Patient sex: F
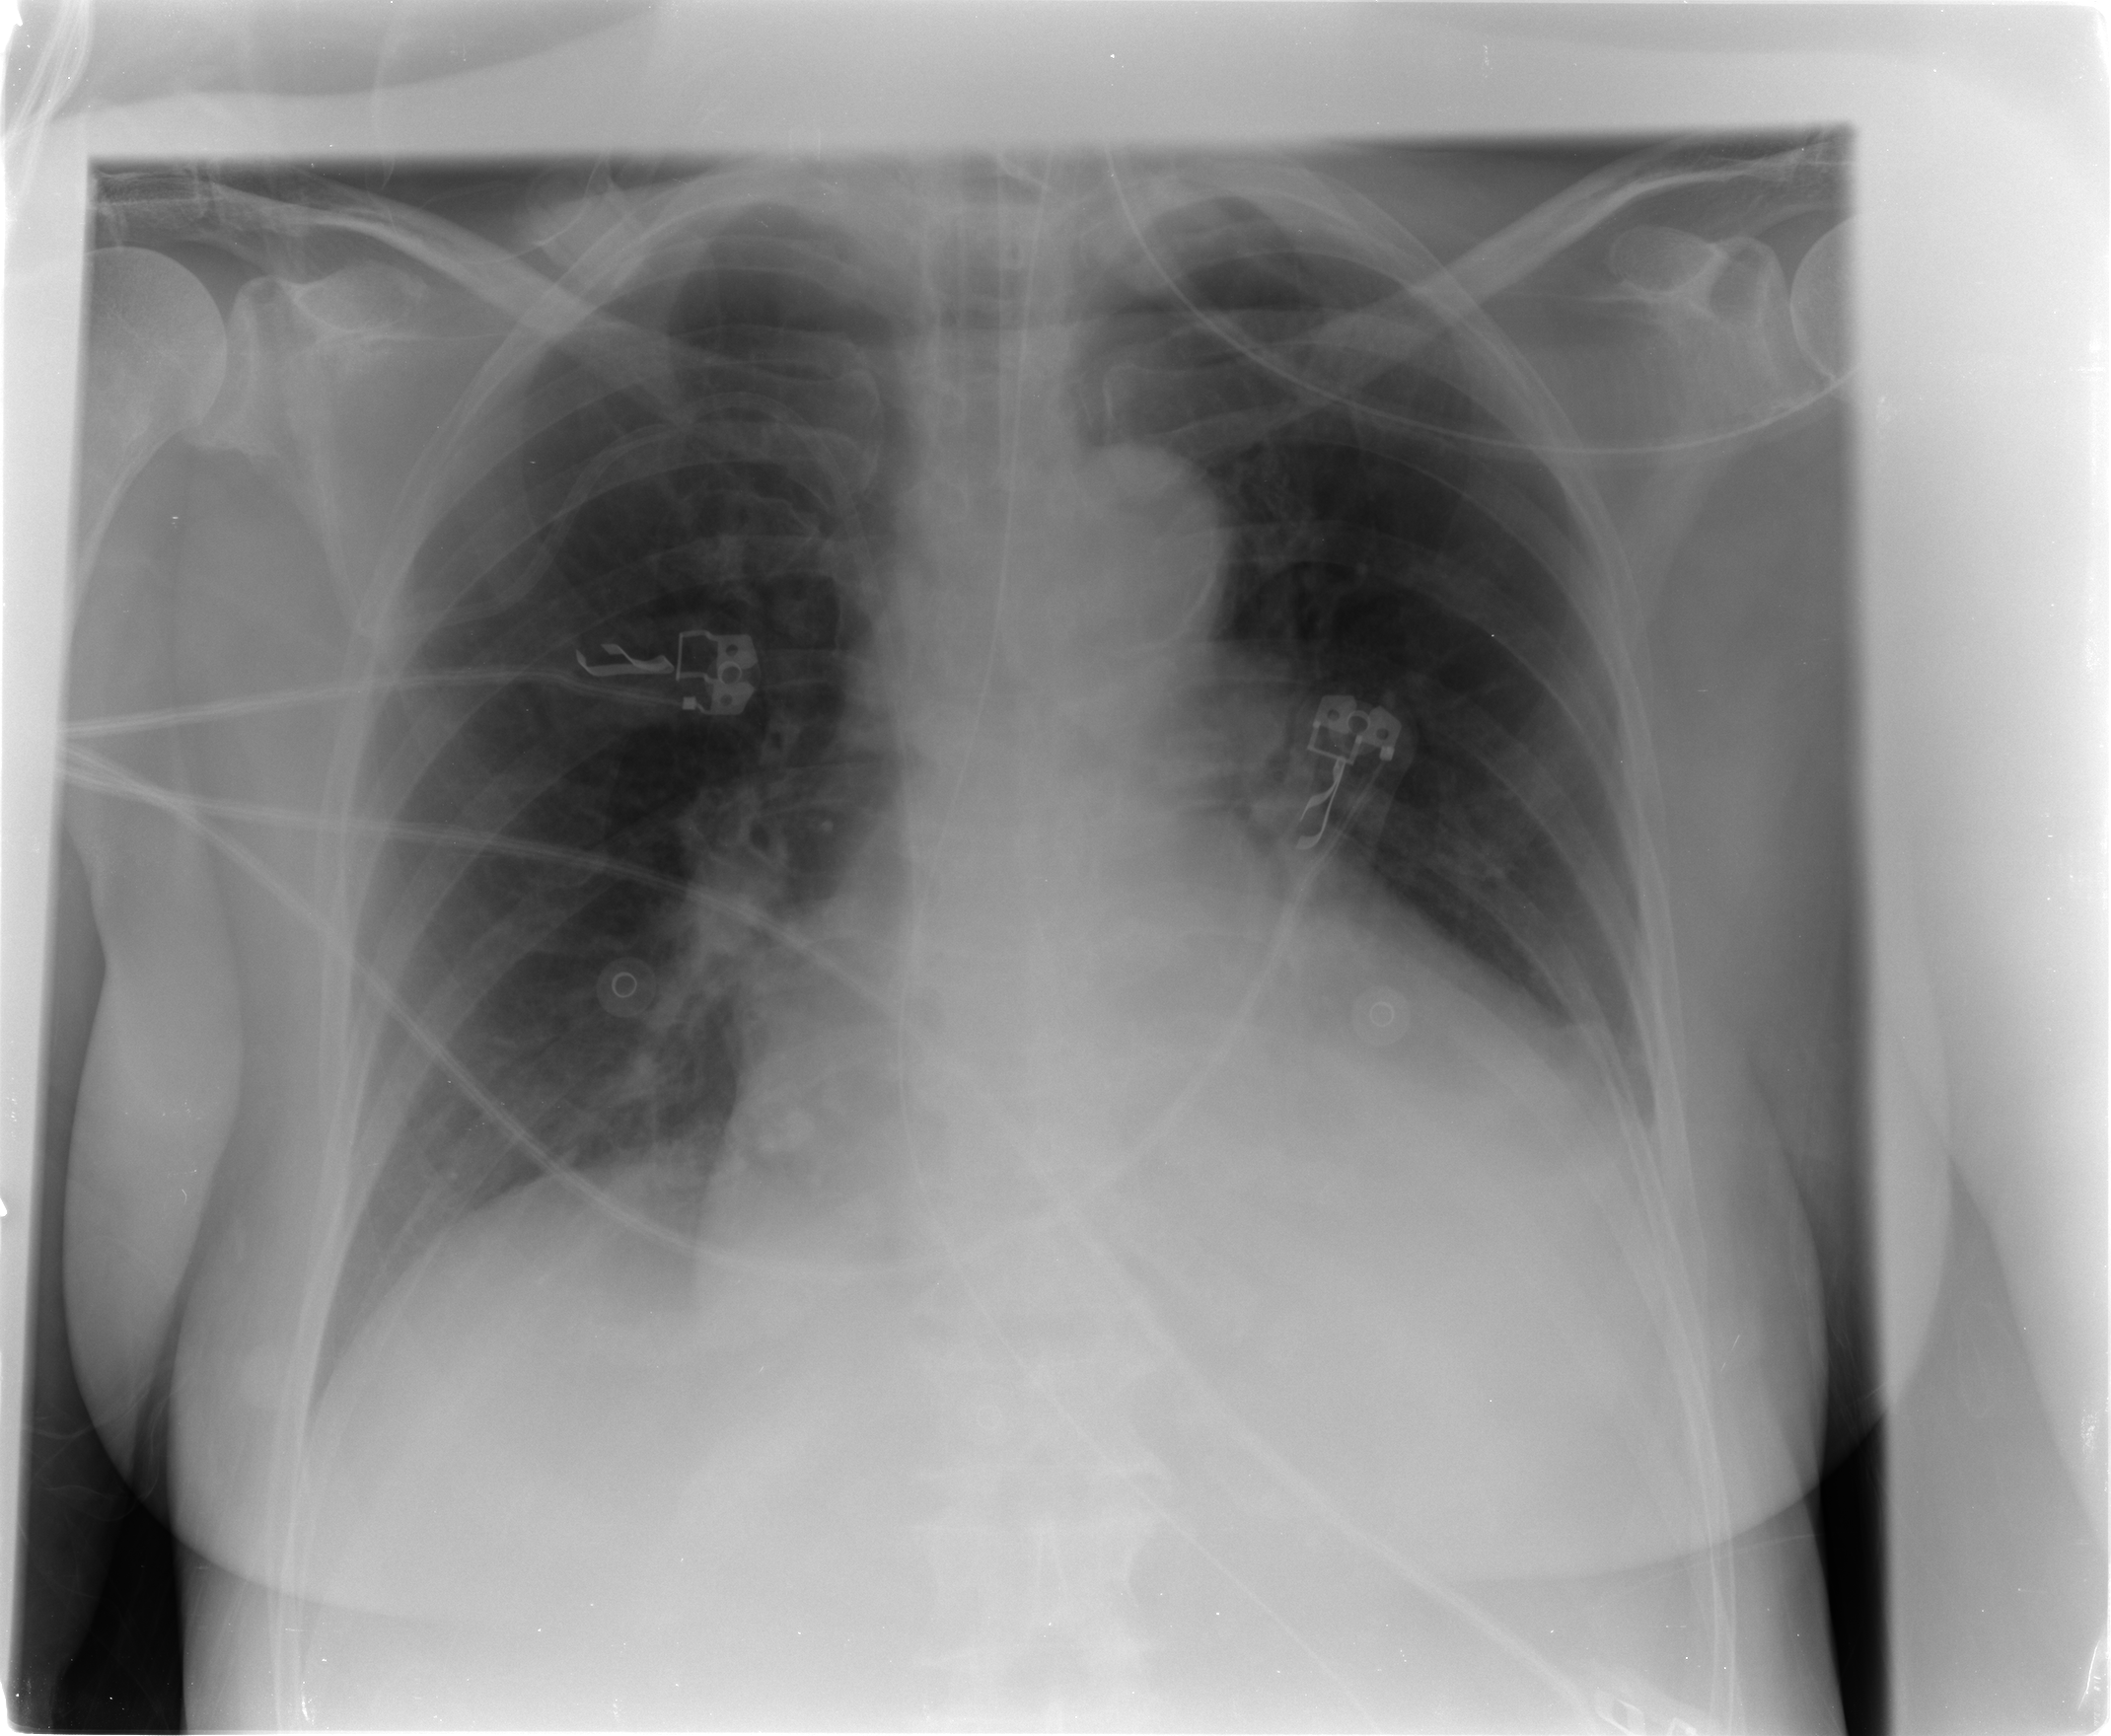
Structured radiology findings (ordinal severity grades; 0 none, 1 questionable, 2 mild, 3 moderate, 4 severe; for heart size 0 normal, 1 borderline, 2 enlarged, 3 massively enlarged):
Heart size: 2
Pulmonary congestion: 1
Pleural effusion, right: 0
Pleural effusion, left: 0
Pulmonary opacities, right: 2
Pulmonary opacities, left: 1
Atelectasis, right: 1
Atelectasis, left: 1